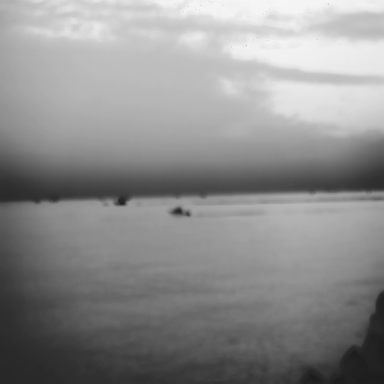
There are four bulk_carriers in the infrared image.